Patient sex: M
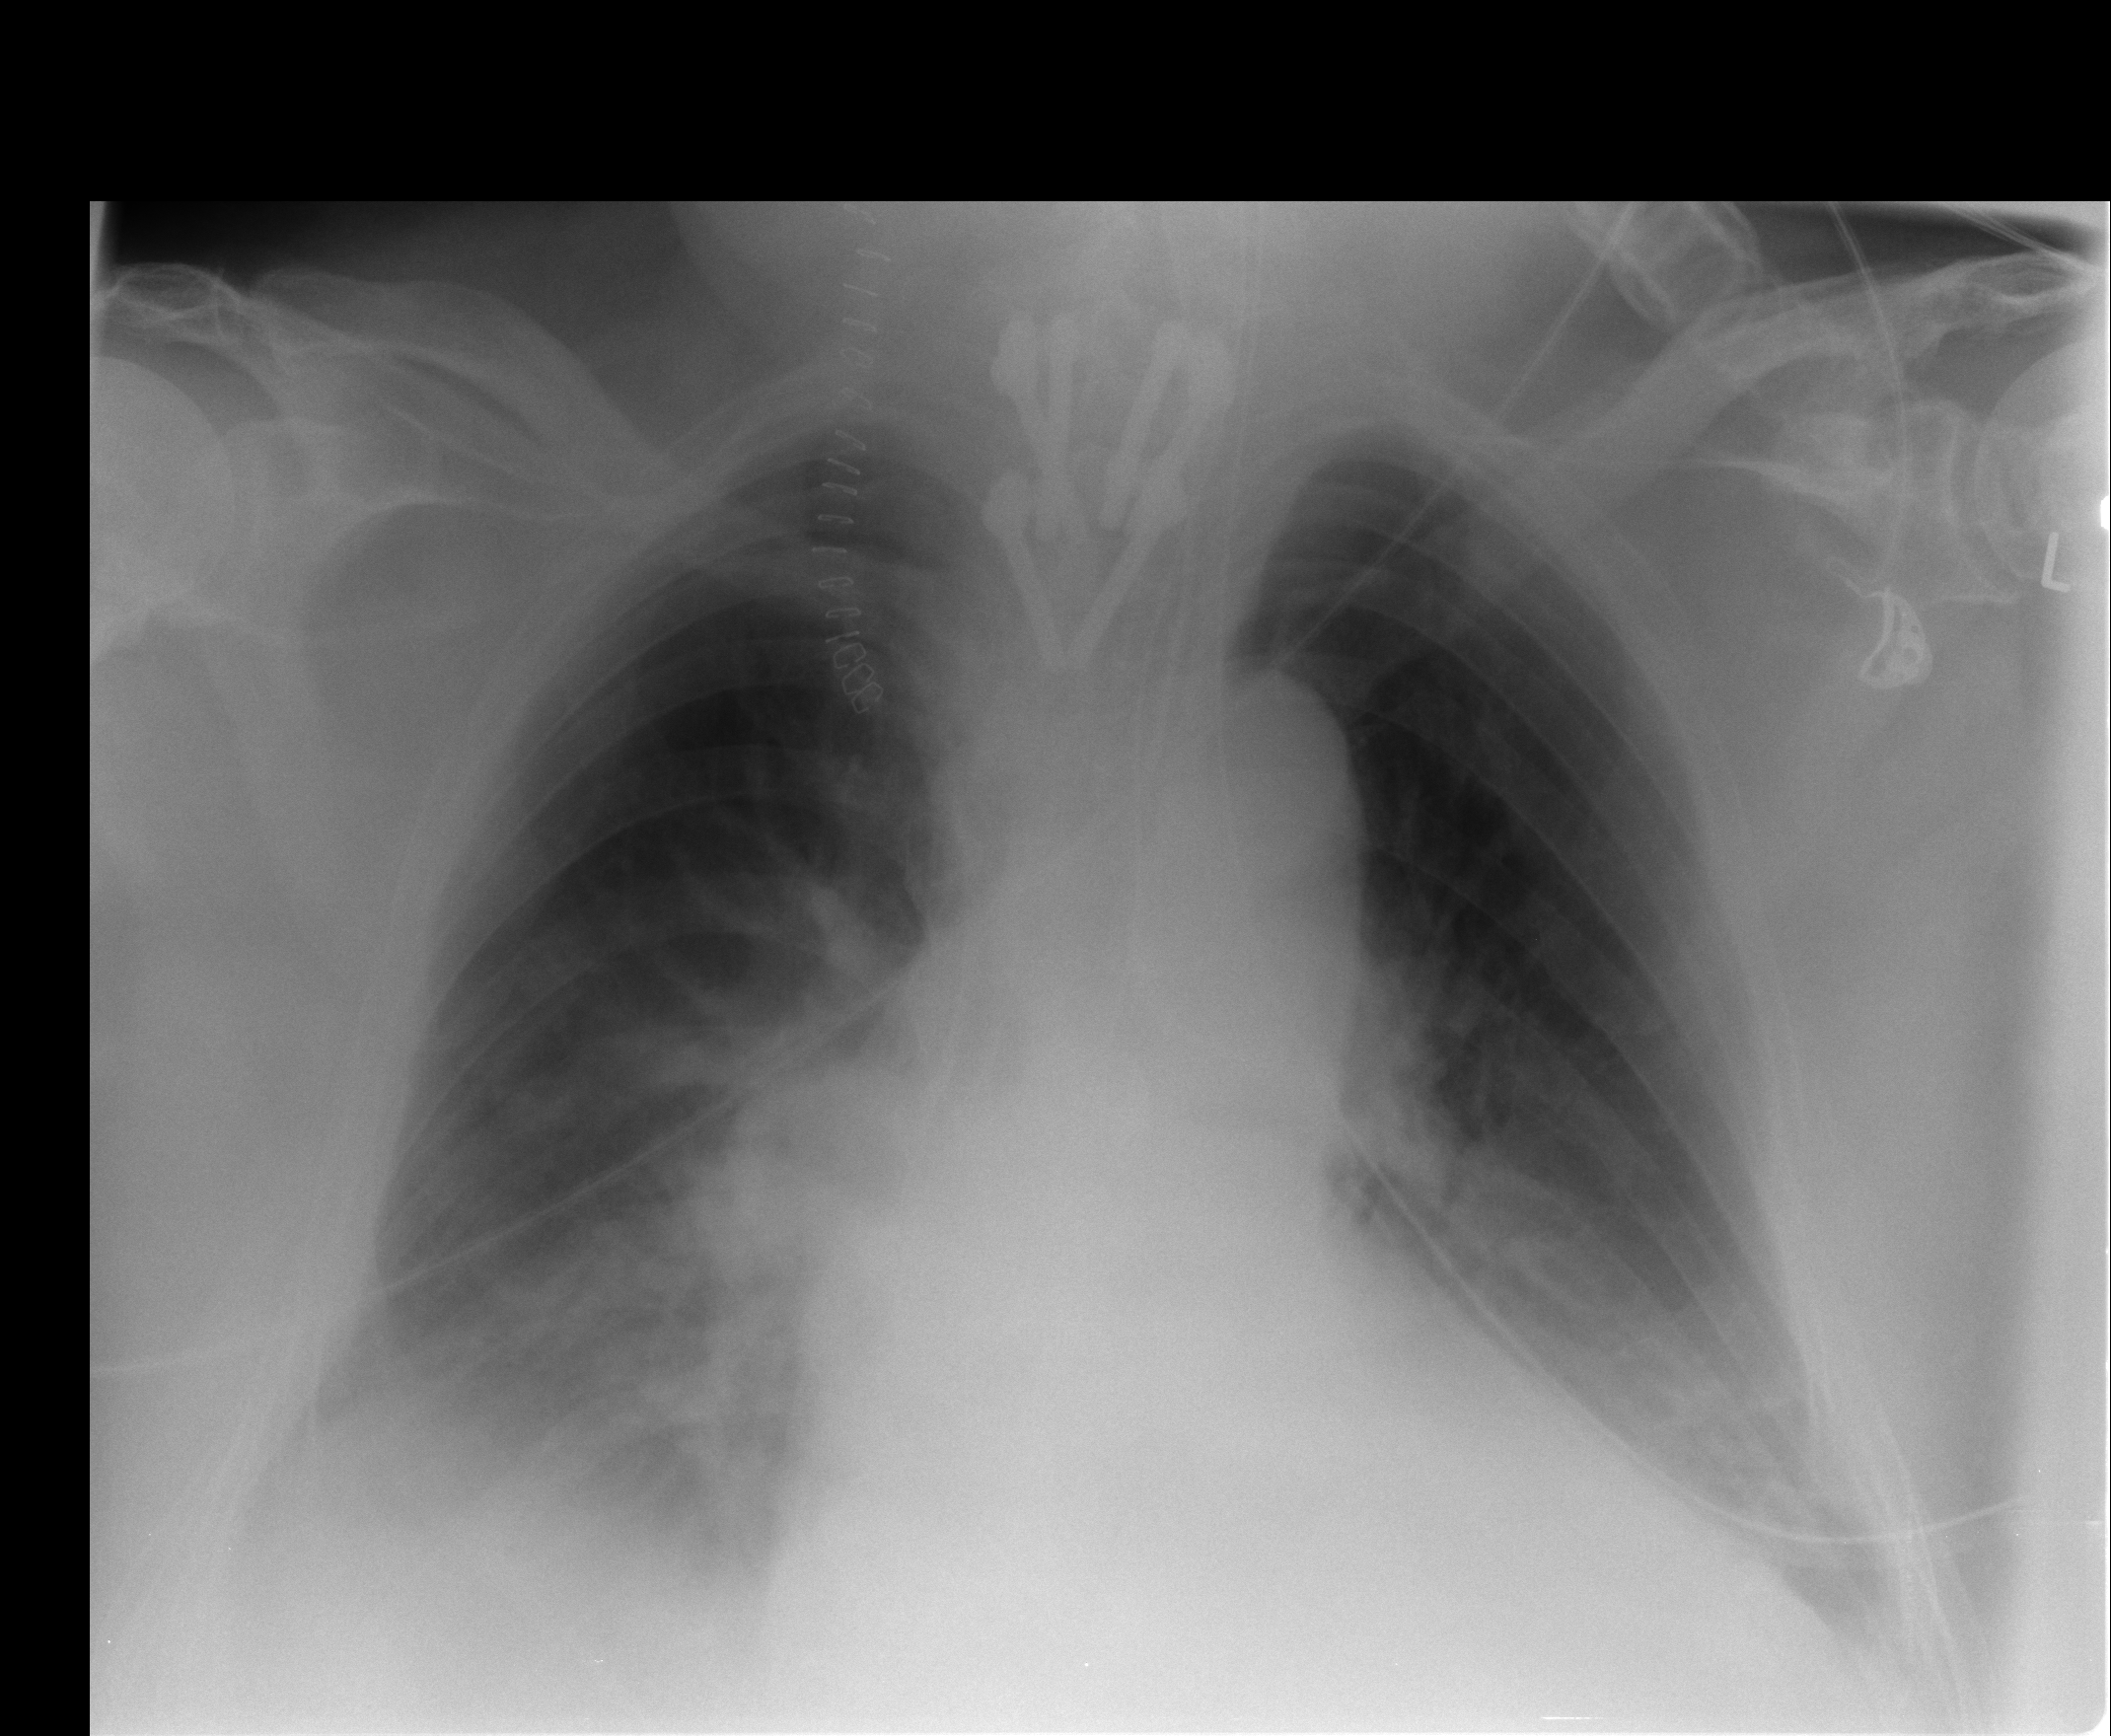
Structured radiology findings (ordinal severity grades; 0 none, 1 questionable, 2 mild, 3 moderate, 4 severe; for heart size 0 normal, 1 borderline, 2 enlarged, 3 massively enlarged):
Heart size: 2
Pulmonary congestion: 1
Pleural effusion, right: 2
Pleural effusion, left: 1
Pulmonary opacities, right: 0
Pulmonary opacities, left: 0
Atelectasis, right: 2
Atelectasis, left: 2